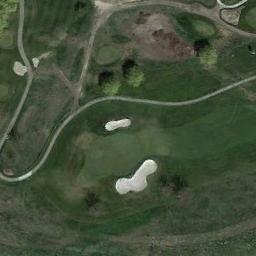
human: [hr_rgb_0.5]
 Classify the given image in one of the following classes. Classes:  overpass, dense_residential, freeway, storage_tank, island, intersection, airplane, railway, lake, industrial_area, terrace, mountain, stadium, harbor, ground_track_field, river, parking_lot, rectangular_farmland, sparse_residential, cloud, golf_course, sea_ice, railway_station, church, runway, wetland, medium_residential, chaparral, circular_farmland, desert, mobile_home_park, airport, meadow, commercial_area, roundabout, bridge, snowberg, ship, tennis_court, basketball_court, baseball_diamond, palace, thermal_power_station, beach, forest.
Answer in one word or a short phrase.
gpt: golf_course